Question: Ok guys, this problem has eluded me for days now. There are many examples of similar problems out there, but none of them seem to fit the issue I'm having. I'm attempting to use a VB.NET 'System.Net.WebClient' object to remotely navigate to a intranet webpage within an ASP.NET application. On my development server, I am able to hit the page without error. On our UAT server, the request fails with '401 Unauthorized' error. Both servers are Windows Server 2012 using IIS8.
( To keep things simple I was going to leave this out, but I guess it is relevent. This ASP.NET website is wrapped within SharePoint 2013. This application spits out a DLL that is used in conjuction with the ASP.NET pages by SharePoint. Both of the servers have the same authentication specified for the SharePoint site:

So in reality, the only authentication that needs to be done, is the authentication to the SharePoint site itself.)
After hours of testing this, I decided to check out the IIS transaction logs to try to figure out what is going on. I found that regardless of what credentials I pass to the 'WebClient' object, they are never passed by IIS to the request on my UAT server, but they are on my development server
Both sites have supposedly been configured to be exact replicas of each other and I have compared the IIS settings for the website between the two servers to the best of my abilities and I cannot seem to figure out what the difference is.
Here is some code from the function that is doing the work:
'''
Private Sub CreateTiffFile()
Try
'Create NetworkCredentials object and set properties
Dim creds As New NetworkCredential
creds.UserName = "userid"
creds.Domain = "domain"
creds.Password = "password"
'Create WebClient object, set creds
Dim wc As New System.Net.WebClient()
wc.Credentials = creds
'Set the URL to navigate to based on the current URL and RequestID
_URL = Utility.CurrentURL & "PrintPreview.aspx?RequestId=" & _CurrentRequestID
'Read the page
Dim webReader As New System.IO.StreamReader(wc.OpenRead(_URL))
'Do other stuff here
'Do other stuff here
'etc.
Catch ex As Exception
Utility.ErrorHandler(ex, _CurrentRequestID)
End Try
End Sub
'''
'''
2014-05-05 14:59:38 10.###.###.### GET /mysite/PrintPreview.aspx RequestId=9849&HideControls=1 80 - 10.###.###.### - - 401 0 0 1481
2014-05-05 14:59:38 10.###.###.### GET /mysite/PrintPreview.aspx RequestId=9849&HideControls=1 80 - 10.###.###.### - - 401 <PHONE> 0
2014-05-05 14:59:58 10.###.###.### GET /mysite/PrintPreview.aspx RequestId=9849&HideControls=1 80 0#.w|domain\userid 10.###.###.### - - 200 0 0 19468
'''
On the last line you'll notice that the credentials are passed and it returns a '200 OK'.
'''
2014-05-05 15:16:16 10.###.###.## GET /mysite/PrintPreview.aspx RequestId=9851&HideControls=1 80 - 10.###.###.## - - 401 0 0 15
2014-05-05 15:16:16 10.###.###.## GET /mysite/PrintPreview.aspx RequestId=9851&HideControls=1 80 - 10.###.###.## - - 401 <PHONE> 15
2014-05-05 15:16:16 10.###.###.## GET /mysite/PrintPreview.aspx RequestId=9851&HideControls=1 80 - 10.###.###.## - - 401 <PHONE> 0
'''
On the last line you'll notice that the final transaction returns a '401.1 Unauthorized' error
(If you haven't guessed it by now, I am basically reading the page to a stream, later on I use the data to write it to an html file on a local share. )
This process has worked flawlessly until now. The problem arose when we moved the application to new servers.
I have spent days looking into this and haven't found the cause. It's important to note that I'm a developer and though I have a decent amount of knowledge about setting up website in IIS, I am not a server administrator and I think I've reached the limit of my abilities.
How should I troubleshoot this further? Any insight/ideas would be helpful. If you have any questions, please feel free to ask and I'll do my best to answer them.
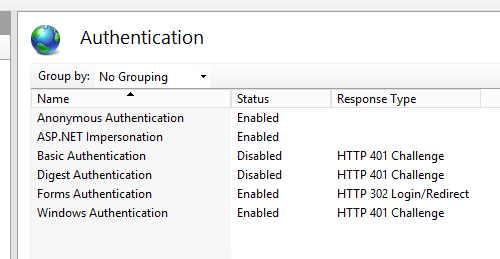
Answer: After much digging, I checked out the event viewer on the server and found a corresponding warning in the servers event viewer:
> The program w3wp.exe, with the assigned process ID 7328, could not authenticate locally by using the target name HTTP/codeuat.cmapps.stele.net. The target name used is not valid. A target name should refer to one of the local computer names, for example, the DNS host name. Try a different target name.
After doing research on this error, I actually found many people with the same problem. This lead me to a registry entry called () which was missing the host name I was attempting to connect to, and thus, the authentication failed.
After adding the host name to the entry, I was able to pass authentication correctly and confirmed this by checking the IIS log.
Thanks everyone for you responses.